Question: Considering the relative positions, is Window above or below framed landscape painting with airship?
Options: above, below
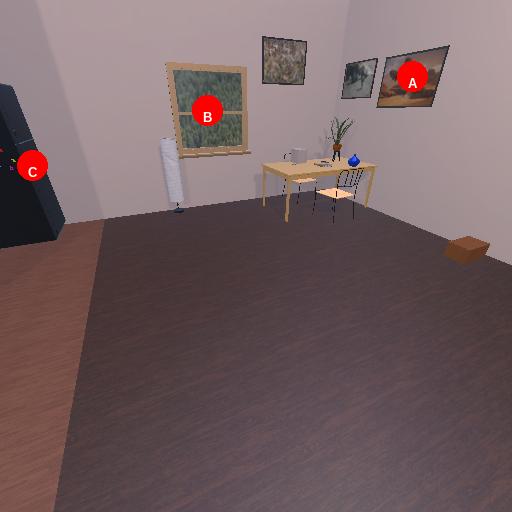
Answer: above